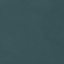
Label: SeaLake